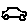
Label: car